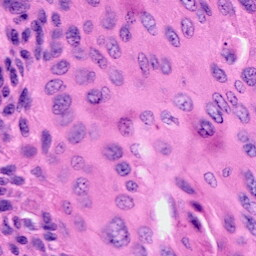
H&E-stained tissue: Cervix